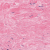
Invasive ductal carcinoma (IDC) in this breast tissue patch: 0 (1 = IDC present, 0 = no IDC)